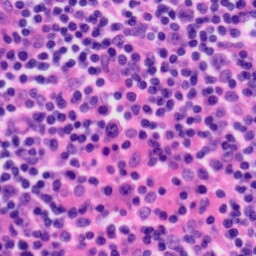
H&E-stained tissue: Tonsil